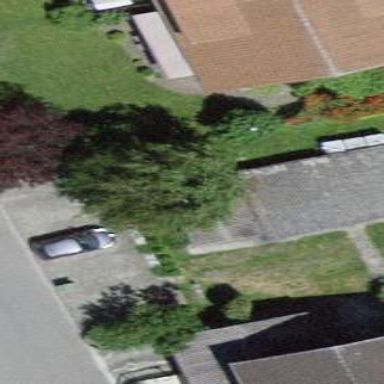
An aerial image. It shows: Group of garages.